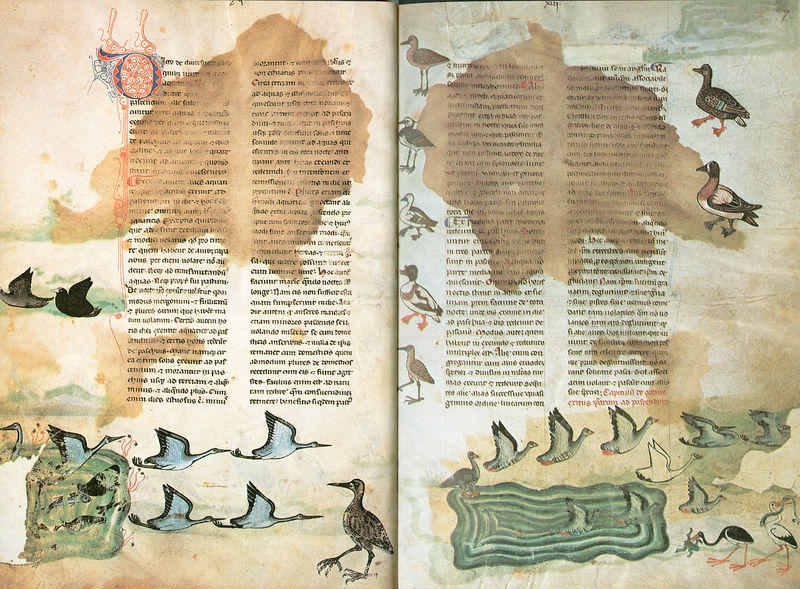
Titel: Falkenbuch Friedrichs des II.; De arte venandi cum avibus
Institution: Rom, Biblioteca Vaticana
Schlagwörter: blau, wasser, grün, teich, braun, vögel, schrift, papier, spalten, enten, blue, red, black, green, old, brown, buch, text, fleck, flecken, pergament, man, sky, sea, see, water, drawing, buchseiten, look, bird, miniatur, birds, fly, handschrift, ancient, neck, kraniche, pond, storch, book, fish, baby, dee, lexikon, codex, lehrbuch, beak, störche, snake, dirty, befleckt, words, manuscript, bastarda, pages, wtf?, the, no, mallard, frog, swan, word, ducks, stain, stained, duck, damaged, lump, illustrated, geese, spill, cranes, ponds, ornithology, species, penguin, chicka, sandpipers, heiroglyph, aaaa